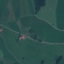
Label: Pasture